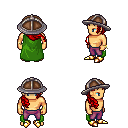
a pixel art fantasy rpg character, male body template, human, tanned skin, green cape, magenta pants, red right-swept hairstyle, chain helm, bracelets, gold boots, four views (front, back, left, right), 2x2 character sprite sheet, small pixel art, hard edges, no anti-aliasing